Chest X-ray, PA view. Patient: 66 years old, sex M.
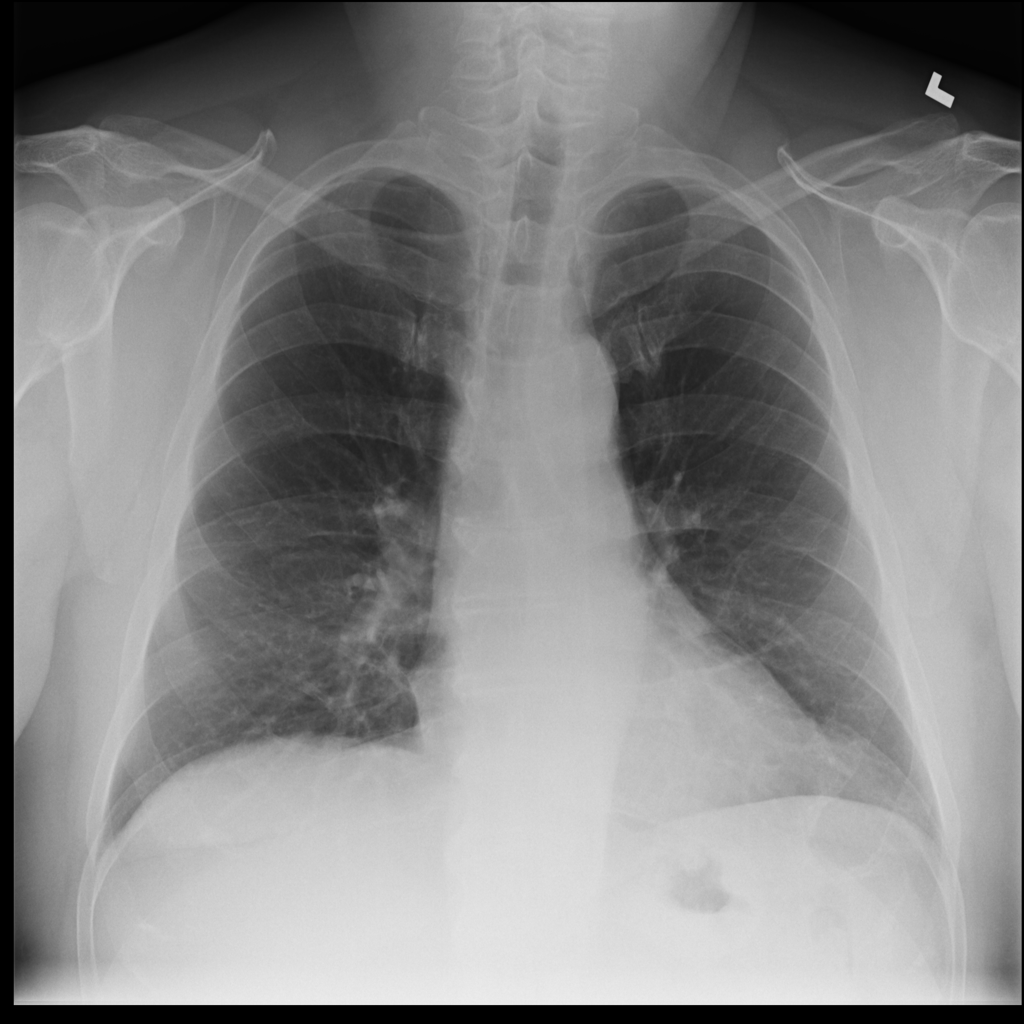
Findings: No Finding